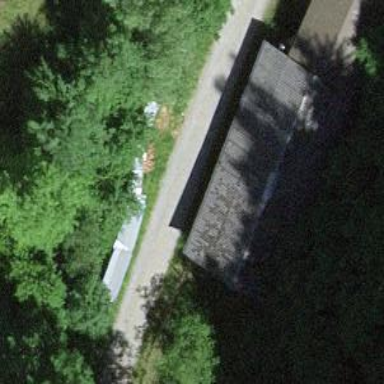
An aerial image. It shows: Rural barn.